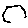
Label: hexagon